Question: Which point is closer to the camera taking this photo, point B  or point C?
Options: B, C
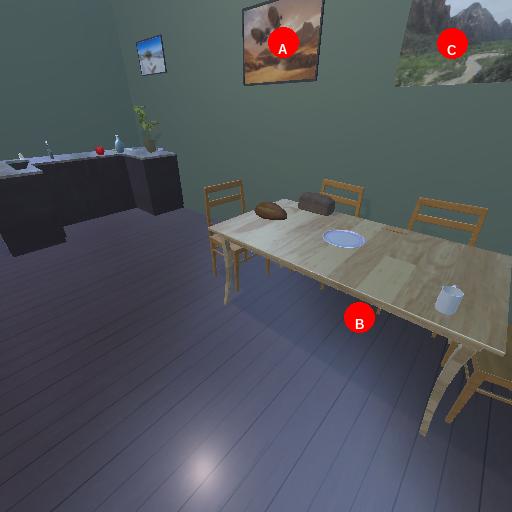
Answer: B